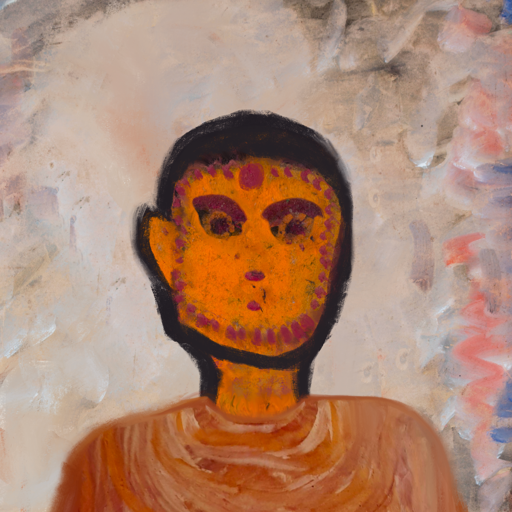
Background: Roy_Bahadur, Head And Neck Front: Doll, Face Front: Doll, Bust: Pious_Lady, Hair Front: Blank, Head Accessory: Blank, Second Necklace: Blank, Necklace: Blank, Baby: Blank